Question: I want to display thumbnail images with scroll bar in ASP.net. This is my code sample.
'''
<h2 id="example">Example</h2>
<p>Click in the image and see the <strong>jQuery lightBox plugin</strong> in action.</p>
<div id="gallery">
<ul>
<li>
<a href="photos/image1.jpg" rel="lightbox" title="Media Monitors All Pakistan Newspapers Web Hub!">
<img src="photos/thumb_image1.jpg" width="72" height="72" alt="" />
</a>
</li>
<li>
<a href="photos/image2.jpg" rel="lightbox" title="Media Monitors All Pakistan Newspapers Web Hub!">
<img src="photos/thumb_image2.jpg" width="72" height="72" alt="" />
</a>
</li>
<li>
<a href="photos/image3.jpg" rel="lightbox" title="Media Monitors All Pakistan Newspapers Web Hub!">
<img src="photos/thumb_image3.jpg" width="72" height="72" alt="" />
</a>
</li>
<li>
<a href="photos/image4.jpg" rel="lightbox" title="Media Monitors All Pakistan Newspapers Web Hub!">
<img src="photos/thumb_image4.jpg" width="72" height="72" alt="" />
</a>
</li>
<li>
<a href="photos/image5.jpg" rel="lightbox" title="Media Monitors All Pakistan Newspapers Web Hub!">
<img src="photos/thumb_image5.jpg" width="72" height="72" alt="" />
</a>
</li>
<li>
<a href="photos/image6.jpg" rel="lightbox" title="Media Monitors All Pakistan Newspapers Web Hub!">
<img src="photos/thumb_image6.jpg" width="72" height="72" alt="" />
</a>
</li>
<li>
<a href="photos/image7.jpg" rel="lightbox" title="Media Monitors All Pakistan Newspapers Web Hub!">
<img src="photos/thumb_image7.jpg" width="72" height="72" alt="" />
</a>
</li>
<li>
<a href="photos/image8.jpg" rel="lightbox" title="Media Monitors All Pakistan Newspapers Web Hub!">
<img src="photos/thumb_image8.jpg" width="72" height="72" alt="" />
</a>
</li>
<li>
<a href="photos/image9.jpg" rel="lightbox" title="Media Monitors All Pakistan Newspapers Web Hub!">
<img src="photos/thumb_image9.jpg" width="72" height="72" alt="" />
</a>
</li>
<li>
<a href="photos/image10.jpg" rel="lightbox" title="Media Monitors All Pakistan Newspapers Web Hub!">
<img src="photos/thumb_image10.jpg" width="72" height="72" alt="" />
</a>
</li>
<li>
<a href="photos/image11.jpg" rel="lightbox" title="Media Monitors All Pakistan Newspapers Web Hub!">
<img src="photos/thumb_image11.jpg" width="72" height="72" alt="" />
</a>
</li>
<li>
<a href="photos/image12.jpg" rel="lightbox" title="Media Monitors All Pakistan Newspapers Web Hub!">
<img src="photos/thumb_image12.jpg" width="72" height="72" alt="" />
</a>
</li>
</ul>
</div>
'''
This is image displaying now

but i want horizontal srollbar(move left-write) for the images
how can i implement scroll-bar in thumbnail show?? any idea??
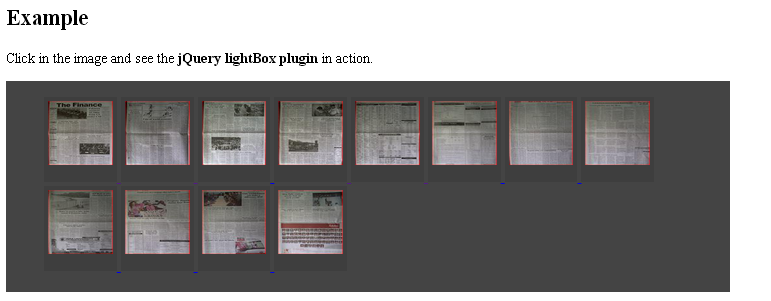
Answer: Did you mean you want to have a horizontal scrollbar for your '#gallery'? If that is the case, then you should set the width of your '#gallery' and set it as 'overflow:auto;'. And you should set the 'ul' to be wider than '#gallery' (to allow it scroll).
It would look like something like this:
'''
#gallery {
width:300px;
overflow:auto;
}
ul {
width:600px;
}
'''
JSFiddle rough example: <URL>
It's very rough, but the basic idea is something like that.